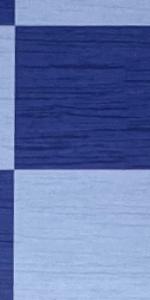
Label: Empty